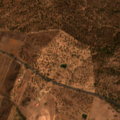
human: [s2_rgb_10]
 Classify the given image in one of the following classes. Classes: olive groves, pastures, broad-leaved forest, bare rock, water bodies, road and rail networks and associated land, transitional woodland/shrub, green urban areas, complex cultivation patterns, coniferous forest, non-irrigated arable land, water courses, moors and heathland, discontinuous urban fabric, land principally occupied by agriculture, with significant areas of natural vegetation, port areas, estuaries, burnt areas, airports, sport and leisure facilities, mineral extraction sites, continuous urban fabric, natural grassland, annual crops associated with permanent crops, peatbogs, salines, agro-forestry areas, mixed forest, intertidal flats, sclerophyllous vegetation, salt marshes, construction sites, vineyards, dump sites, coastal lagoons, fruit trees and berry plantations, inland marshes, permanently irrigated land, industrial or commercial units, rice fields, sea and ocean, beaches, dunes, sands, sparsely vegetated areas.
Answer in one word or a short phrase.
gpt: non-irrigated arable land, olive groves, agro-forestry areas, broad-leaved forest